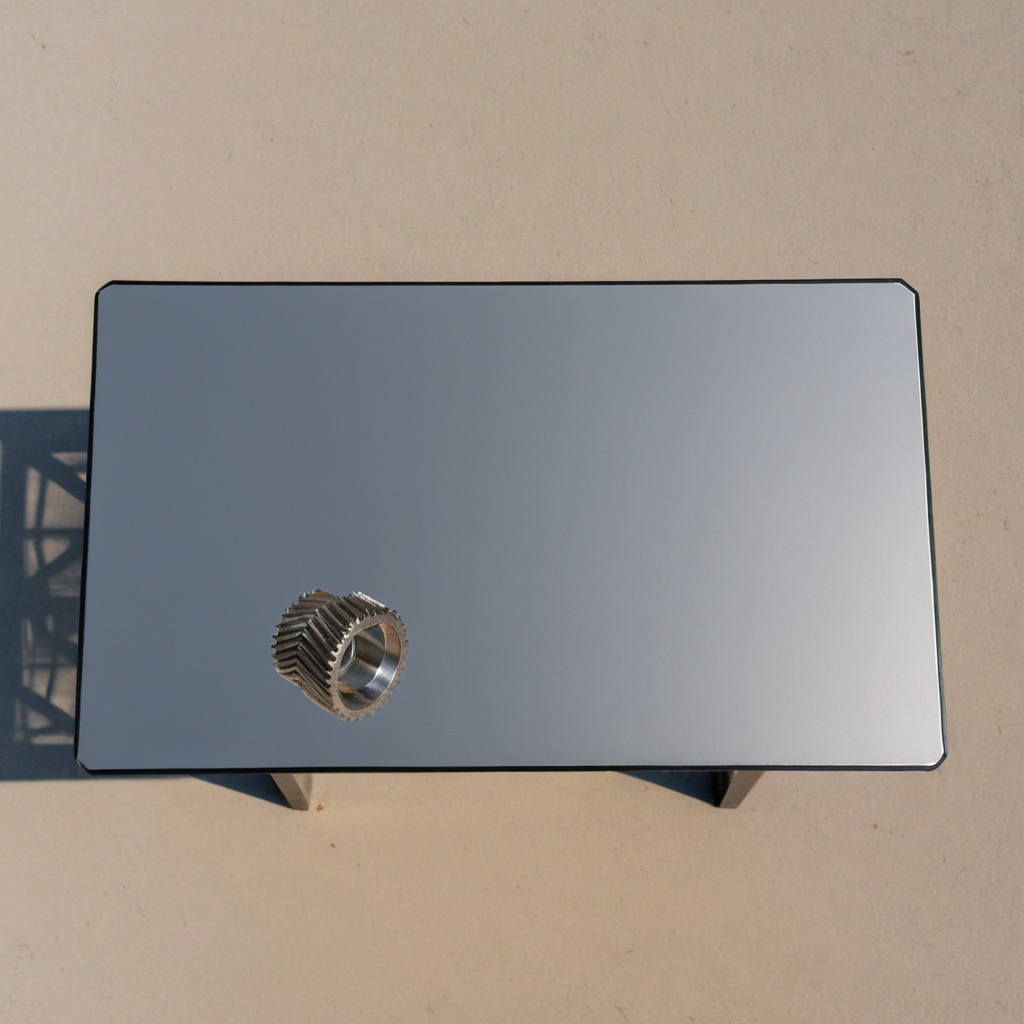
A steel gear with teeth is lying on a clean utility table in a temporary outdoor tool station textured surface afternoon light completely empty no clutter no objects on or around the table